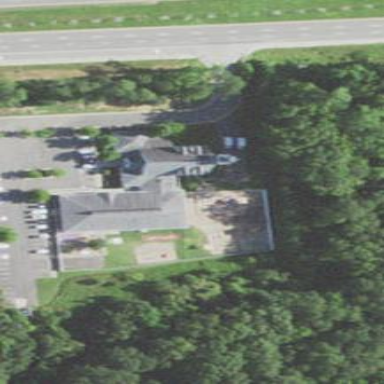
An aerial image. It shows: Building serving as place of worship.